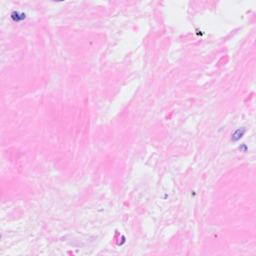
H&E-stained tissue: Breast